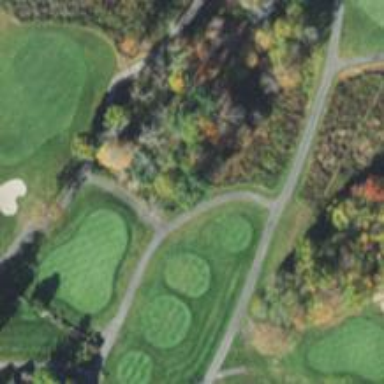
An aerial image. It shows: Path used for both walking and golf.